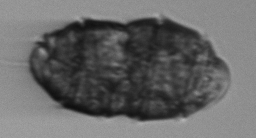
Label: Margalefidinium